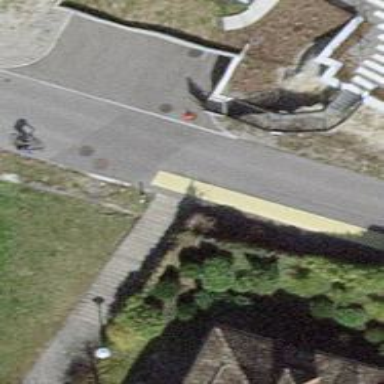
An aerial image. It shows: Set of concrete steps.